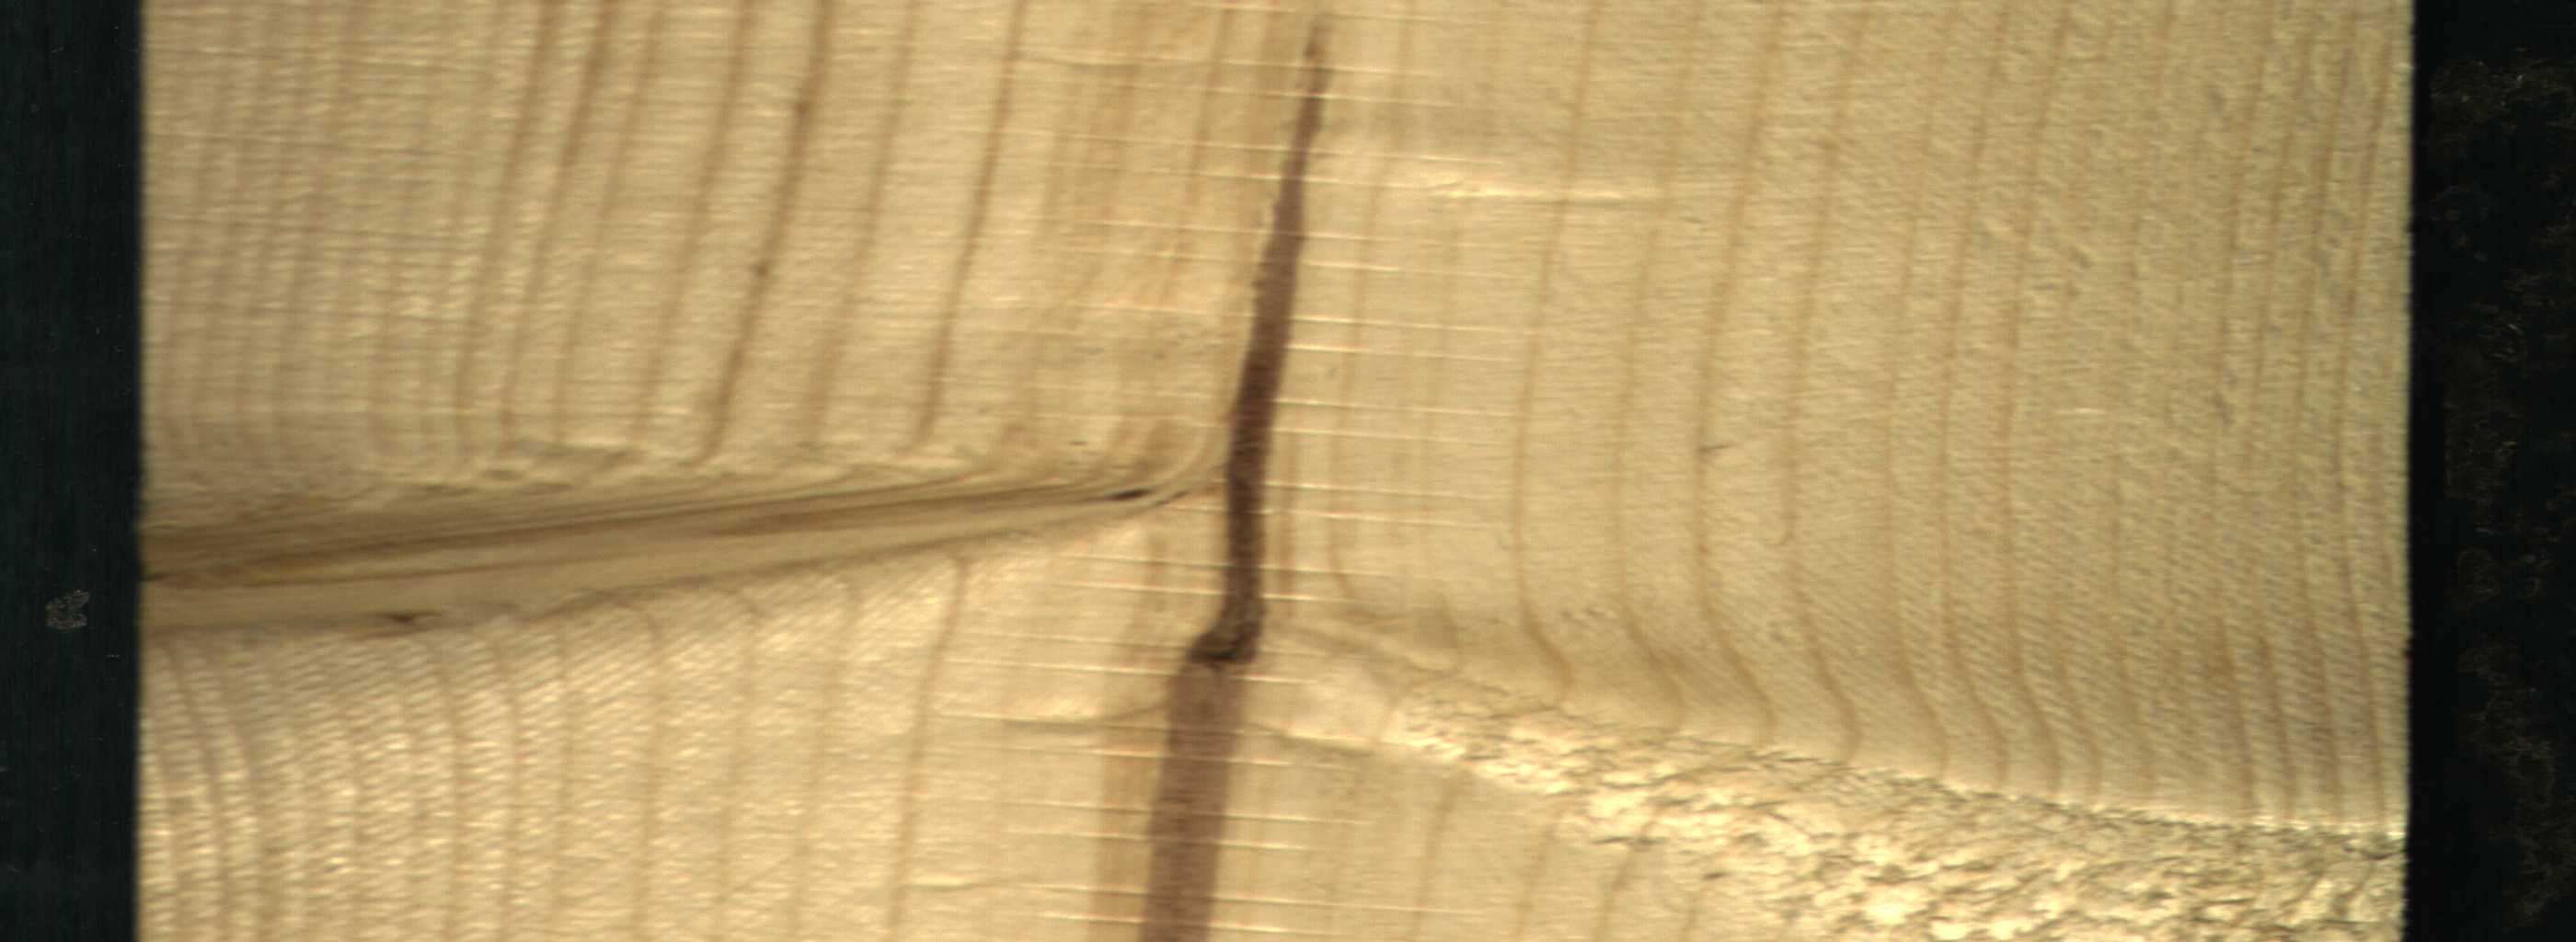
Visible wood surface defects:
Marrow
Live_Knot
Live_Knot